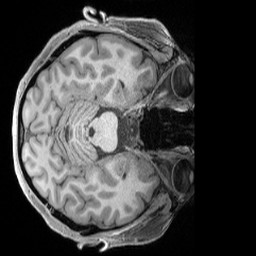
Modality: T1w
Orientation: axial
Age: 28
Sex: female
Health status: healthy
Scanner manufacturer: siemens
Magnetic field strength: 3 T
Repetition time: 2.4 s
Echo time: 0.00222 s